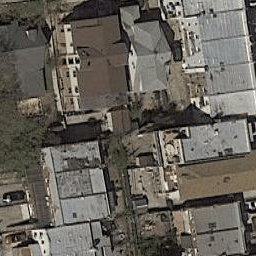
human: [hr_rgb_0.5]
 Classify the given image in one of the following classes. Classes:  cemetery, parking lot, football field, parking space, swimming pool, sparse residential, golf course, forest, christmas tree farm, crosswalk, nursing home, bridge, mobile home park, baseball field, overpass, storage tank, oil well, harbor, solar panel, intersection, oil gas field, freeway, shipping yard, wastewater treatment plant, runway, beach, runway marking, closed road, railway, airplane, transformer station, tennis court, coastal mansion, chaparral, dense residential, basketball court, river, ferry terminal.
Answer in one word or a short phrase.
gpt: dense residential